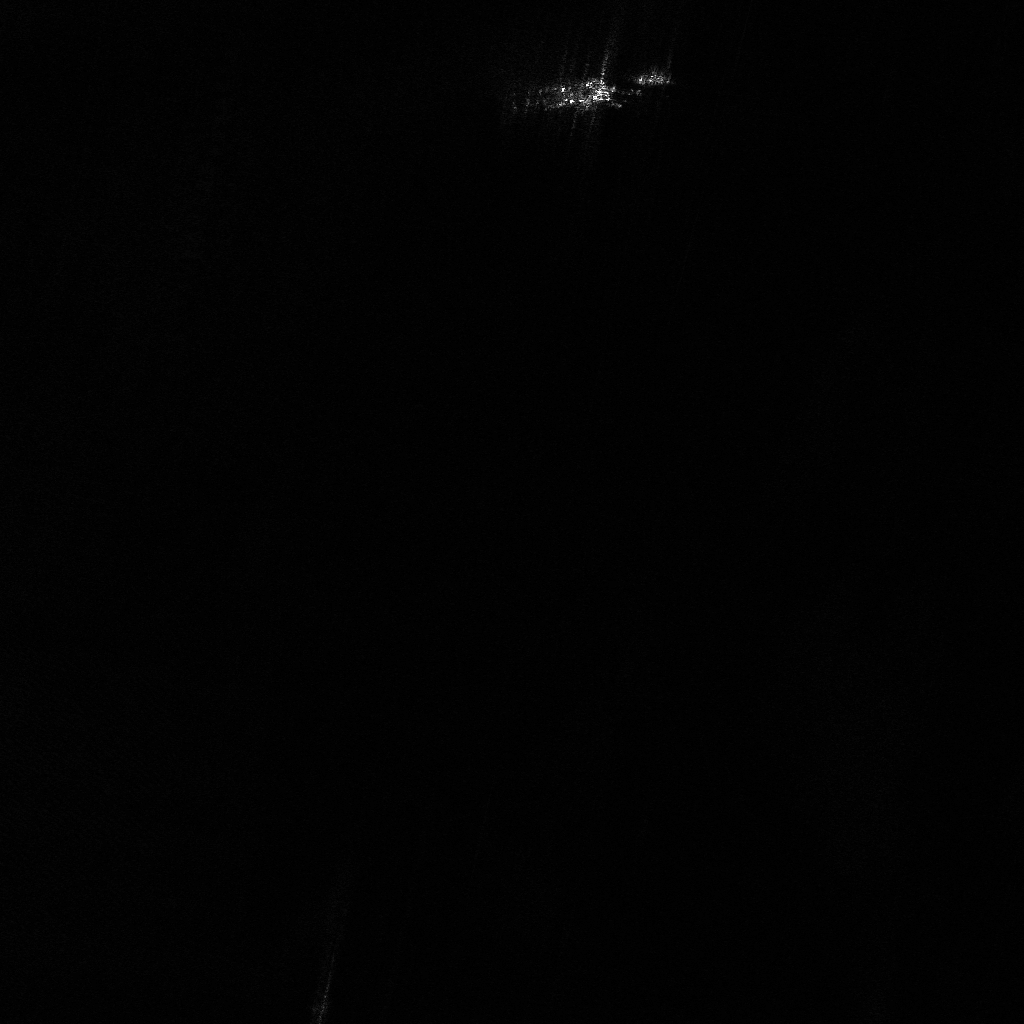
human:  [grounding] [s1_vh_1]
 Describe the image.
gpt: In the satellite image, there is  <ref>1 large container </ref> <box>[[56, 1, 59, 15, 80]]</box> located at top.